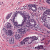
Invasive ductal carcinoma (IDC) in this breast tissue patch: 0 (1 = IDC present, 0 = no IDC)